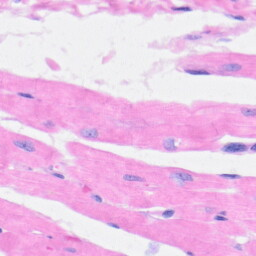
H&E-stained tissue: Heart